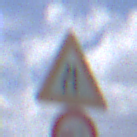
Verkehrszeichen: EinseitigVerengteFahrbahnLinks
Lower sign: VerbotUeberholenEinspurigeFahrzeuge
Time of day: Midday
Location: Outdoor (Nature)
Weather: PartlyCloudy
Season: NotSpecified
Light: Natural